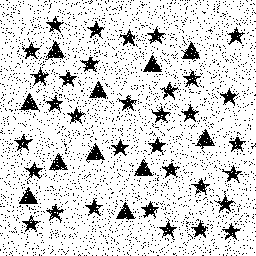
Squares: 0
Triangles: 11
Stars: 33
Total shapes: 44